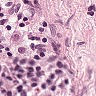
Metastatic tissue present: no